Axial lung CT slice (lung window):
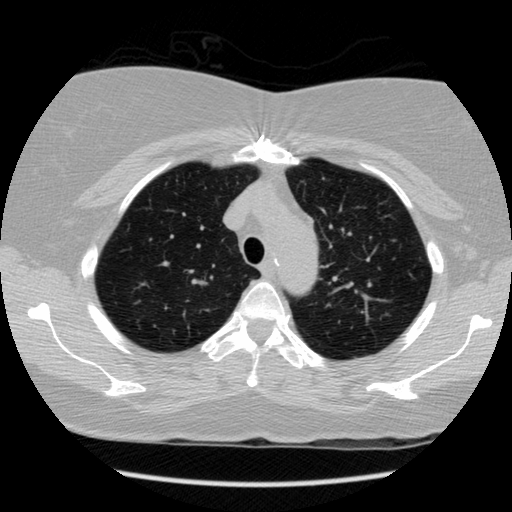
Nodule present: no